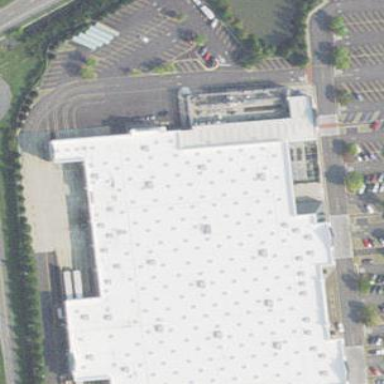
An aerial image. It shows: Supermarket located in building.